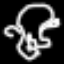
Label: frog